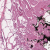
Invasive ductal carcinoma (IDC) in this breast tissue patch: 0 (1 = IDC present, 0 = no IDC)